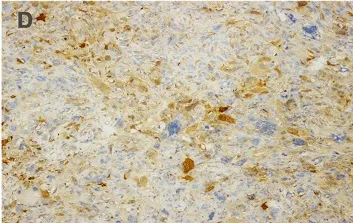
Histopathology of metastatic lesion. Immunohistochemistry for S-100 (magnification: x100).
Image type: pathology (immunostaining)